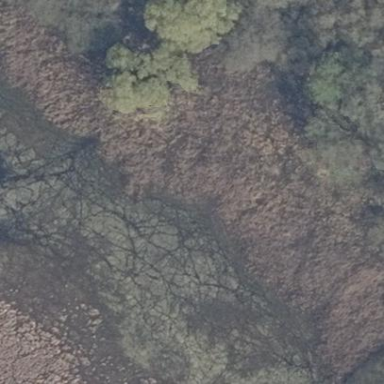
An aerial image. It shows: Wetland area characterized by wet meadow.